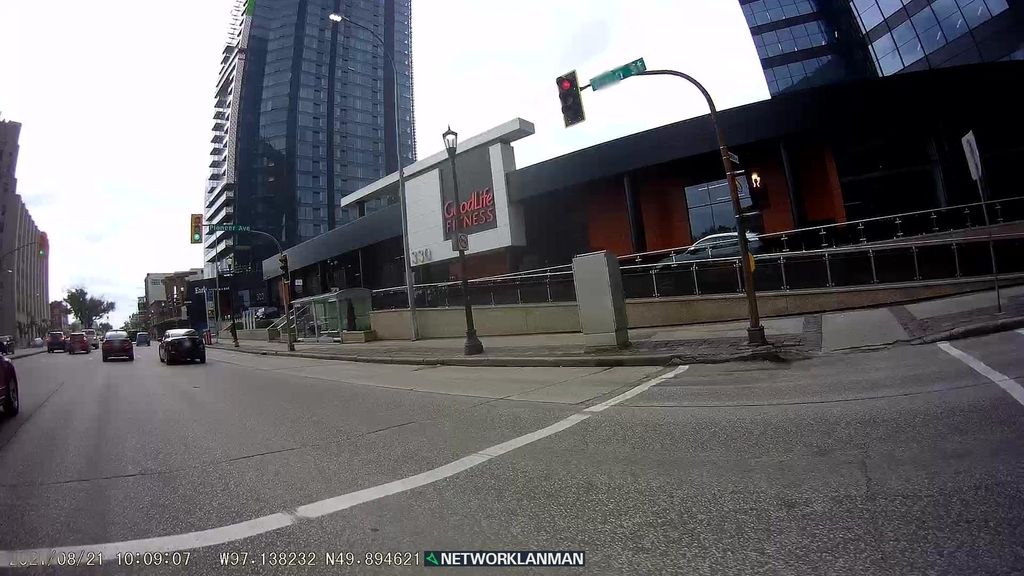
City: winnipeg